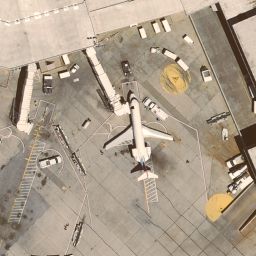
Label: airplane